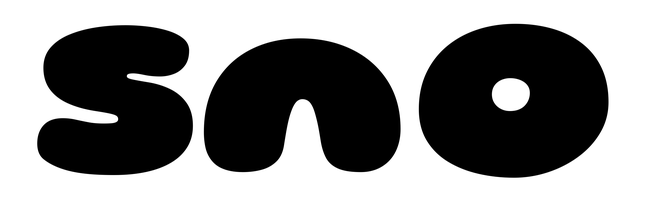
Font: Gluten_Black